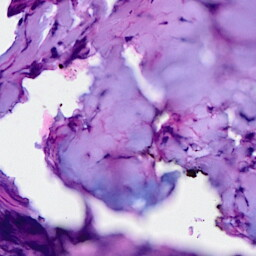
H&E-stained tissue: Breast